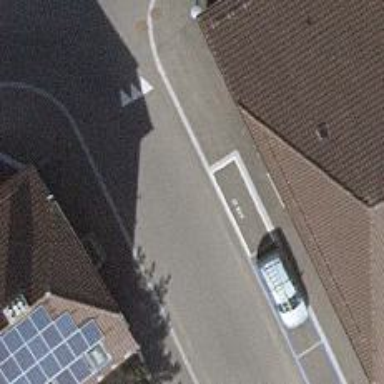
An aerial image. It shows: Residential road with sidewalks on both sides. Lane markings are present on the road.